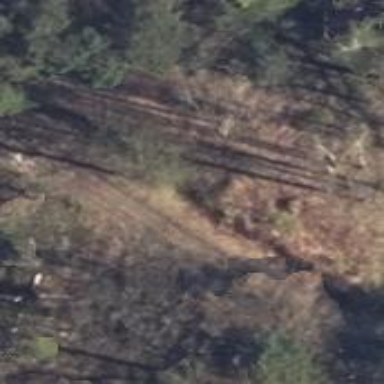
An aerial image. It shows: Hunting stand.